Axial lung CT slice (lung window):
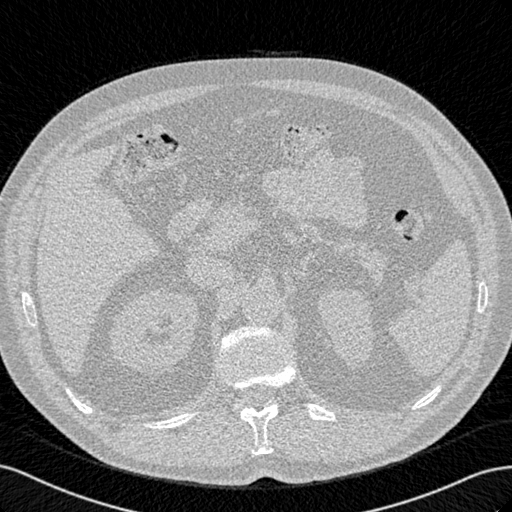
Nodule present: no